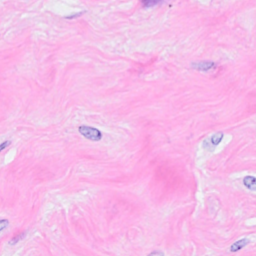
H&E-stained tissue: Breast